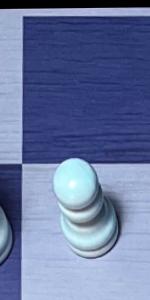
Label: Pawn_White